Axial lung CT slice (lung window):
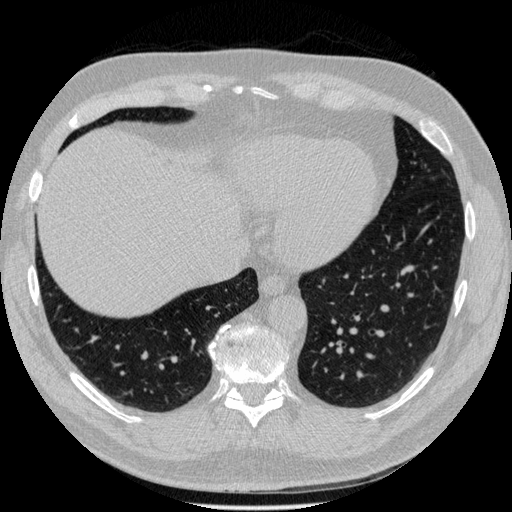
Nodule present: no